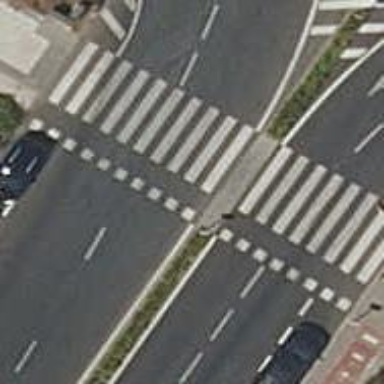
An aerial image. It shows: Uncontrolled crossing at the intersection of cycleway and road.